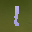
Label: 1